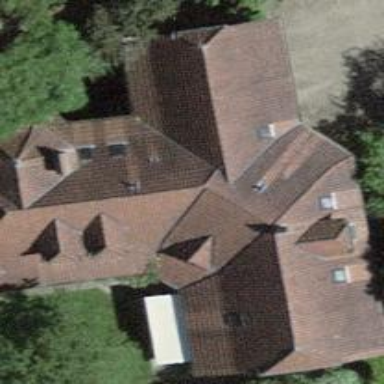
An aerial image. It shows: Simple and straightforward house.